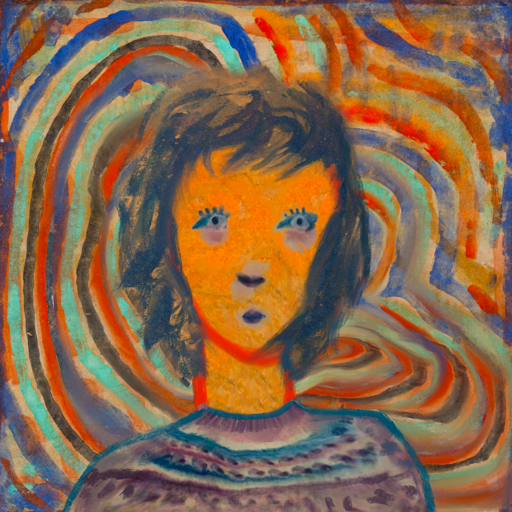
Background: Sisters, Head And Neck Front: Sisters, Face Front: Hill_Girl, Bust: HillGirl, Hair Front: InTheSun, Head Accessory: Blank, Second Necklace: Blank, Necklace: Blank, Baby: Blank